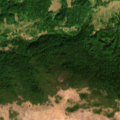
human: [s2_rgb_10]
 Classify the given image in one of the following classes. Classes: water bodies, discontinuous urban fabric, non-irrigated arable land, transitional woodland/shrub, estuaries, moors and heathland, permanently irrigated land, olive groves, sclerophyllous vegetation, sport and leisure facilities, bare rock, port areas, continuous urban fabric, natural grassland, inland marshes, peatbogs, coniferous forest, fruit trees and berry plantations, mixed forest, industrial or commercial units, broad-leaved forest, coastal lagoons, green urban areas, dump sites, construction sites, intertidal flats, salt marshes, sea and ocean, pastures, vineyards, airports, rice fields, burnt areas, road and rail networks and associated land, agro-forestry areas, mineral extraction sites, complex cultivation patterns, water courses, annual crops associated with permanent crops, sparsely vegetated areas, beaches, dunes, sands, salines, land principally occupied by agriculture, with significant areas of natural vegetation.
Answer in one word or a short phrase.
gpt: broad-leaved forest, natural grassland, transitional woodland/shrub